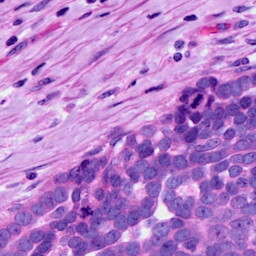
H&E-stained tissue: Ovarian